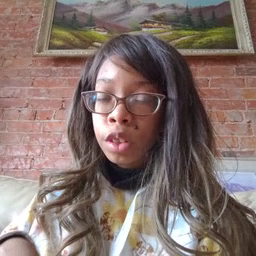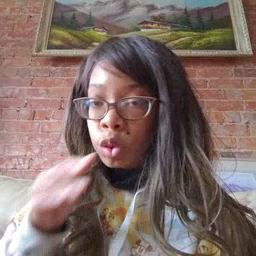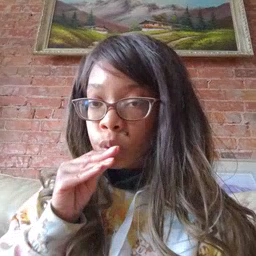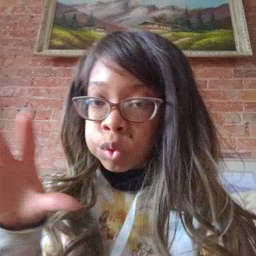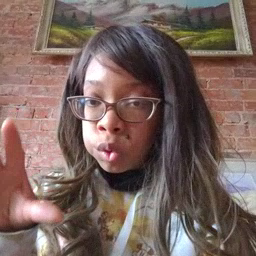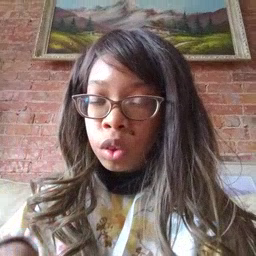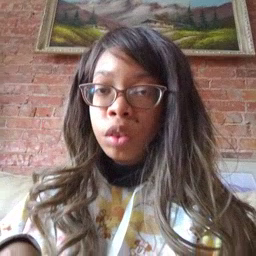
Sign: blow